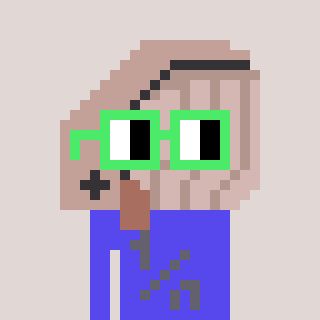
a pixel art character with square light green glasses, a whale-shaped head and a computerblue-colored body on a warm background